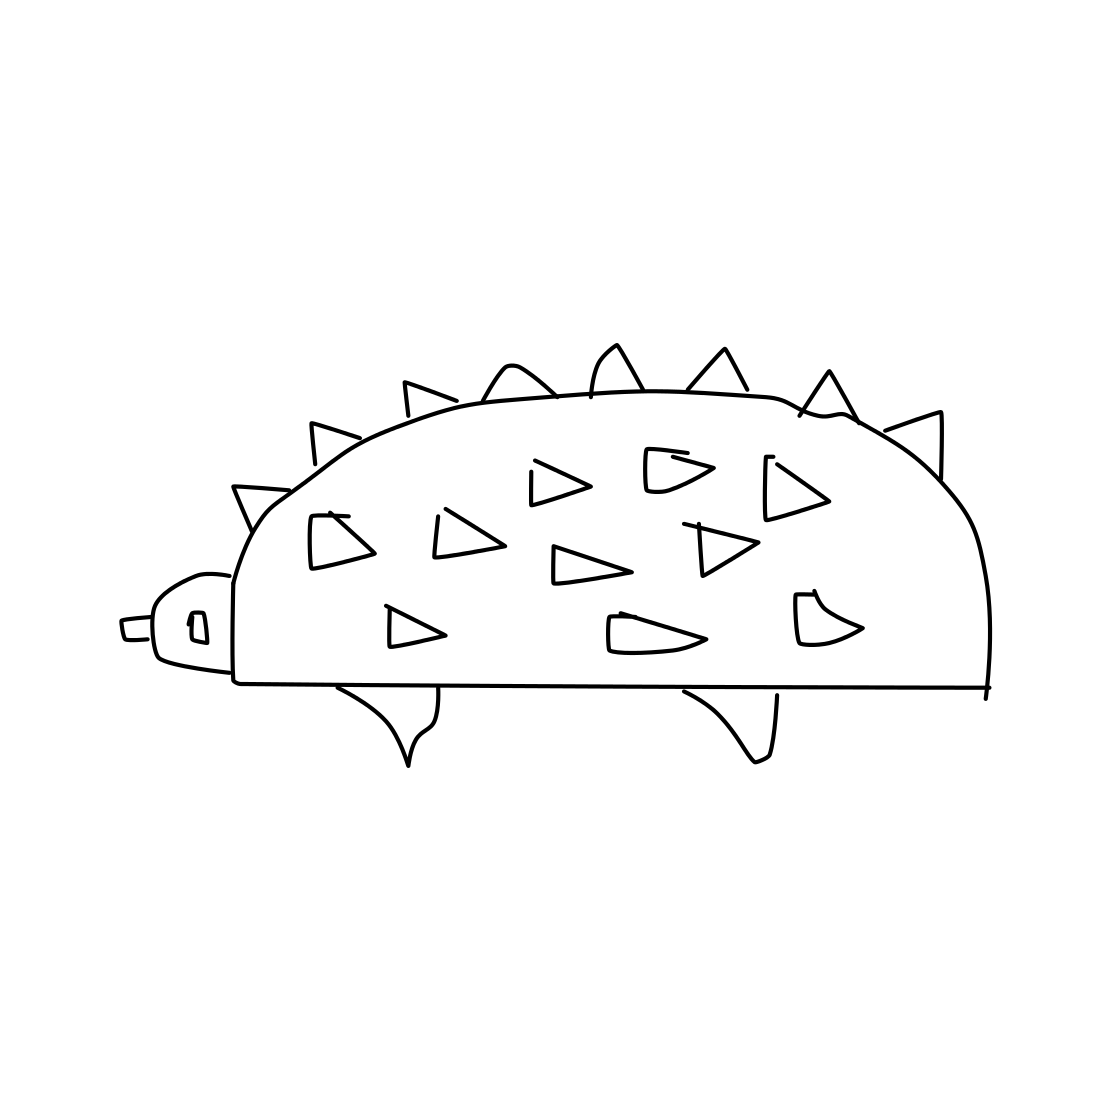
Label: hedgehog